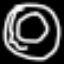
Label: donut